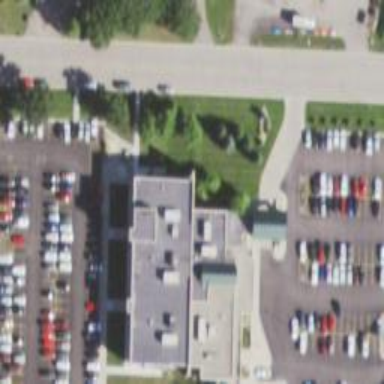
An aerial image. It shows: Pharmacy providing healthcare services.